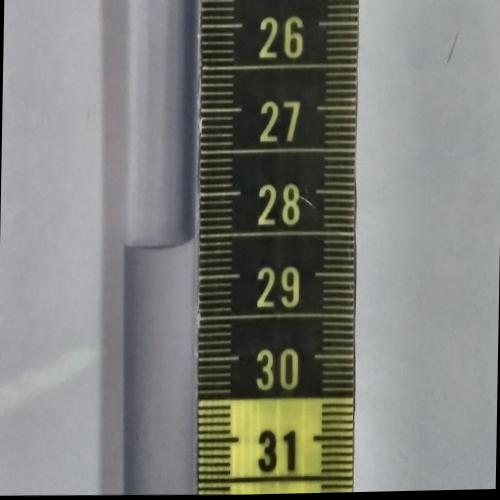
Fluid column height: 28.6 cm